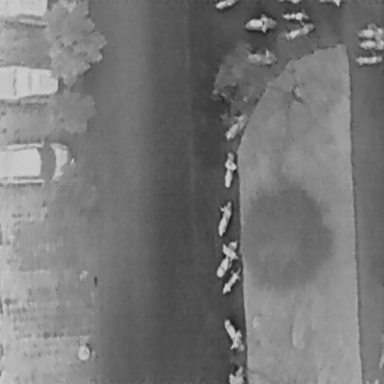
There are 19 objects shown in the infrared image, including three Cars, and 16 Bicycles.